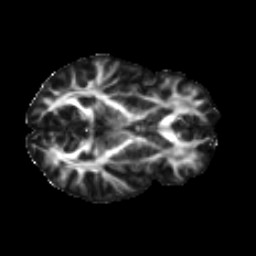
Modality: FA
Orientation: axial
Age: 21
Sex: male
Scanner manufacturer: ge
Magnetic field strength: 3 T
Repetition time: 7.8 s
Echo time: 0.0606 s